Field crop: maize
Growth stage: 2
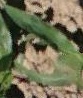
Species: maize